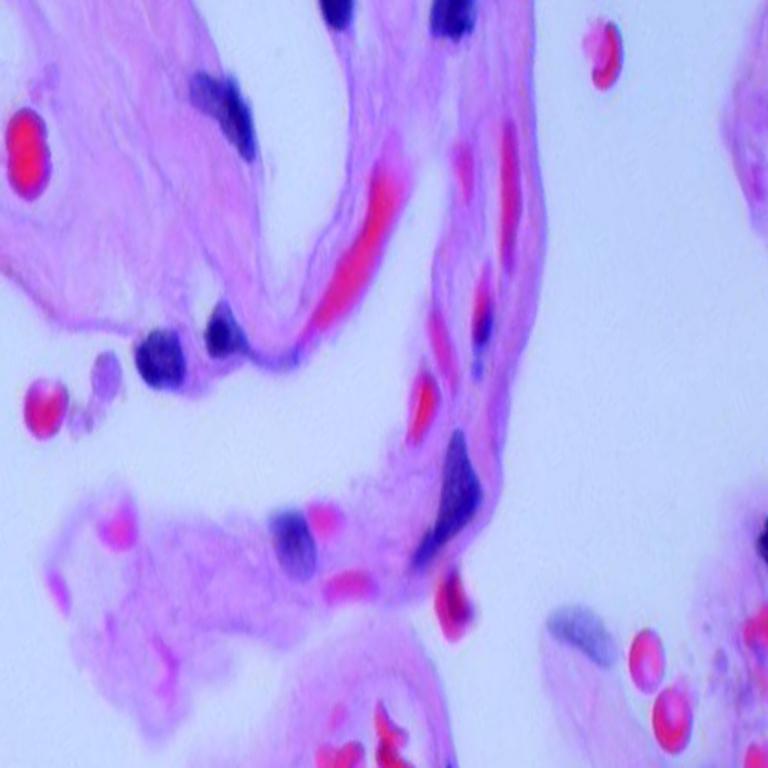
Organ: lung
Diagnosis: benign